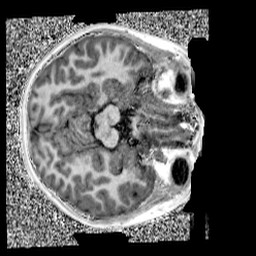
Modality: UNIT1
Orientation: axial
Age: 10
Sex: female
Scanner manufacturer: siemens
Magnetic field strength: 3 T
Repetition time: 4 s
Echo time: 0.00299 s